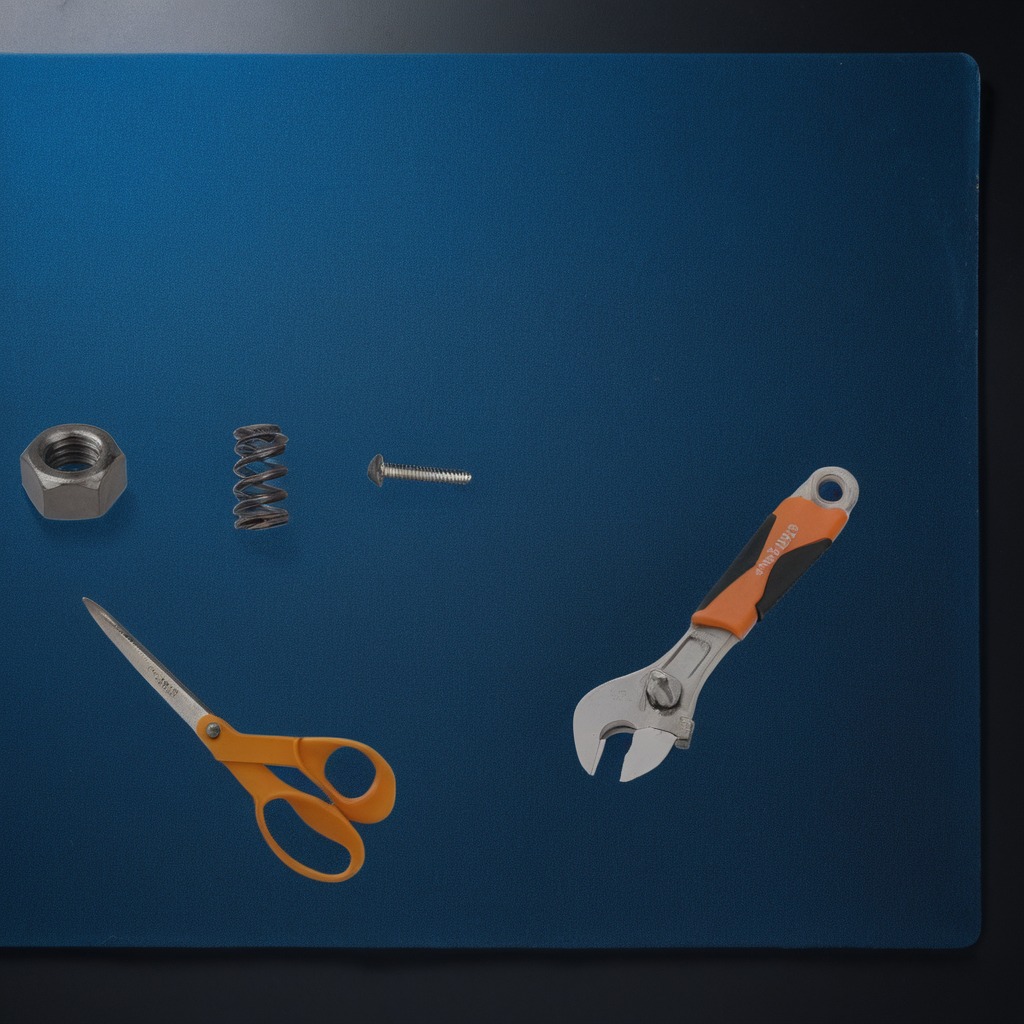
A metal machine screw, a coiled metal spring, a metal nut, a pair of scissors, and a wrench are lying on a clean granite tabletop covered with a blue rubber mat inside a workshop at night dim ambient light soft shadows worn but beneath the mat